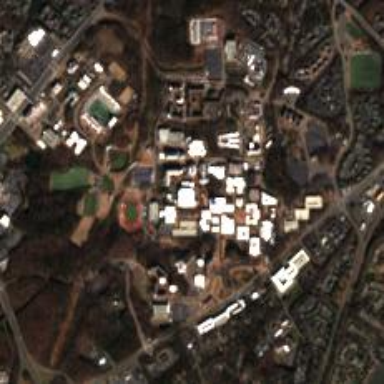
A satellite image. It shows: University.